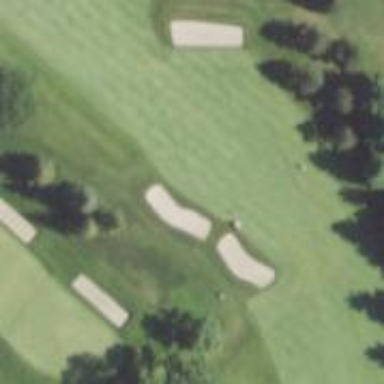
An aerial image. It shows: View of golf hole.